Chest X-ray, AP view. Patient: 31 years old, sex F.
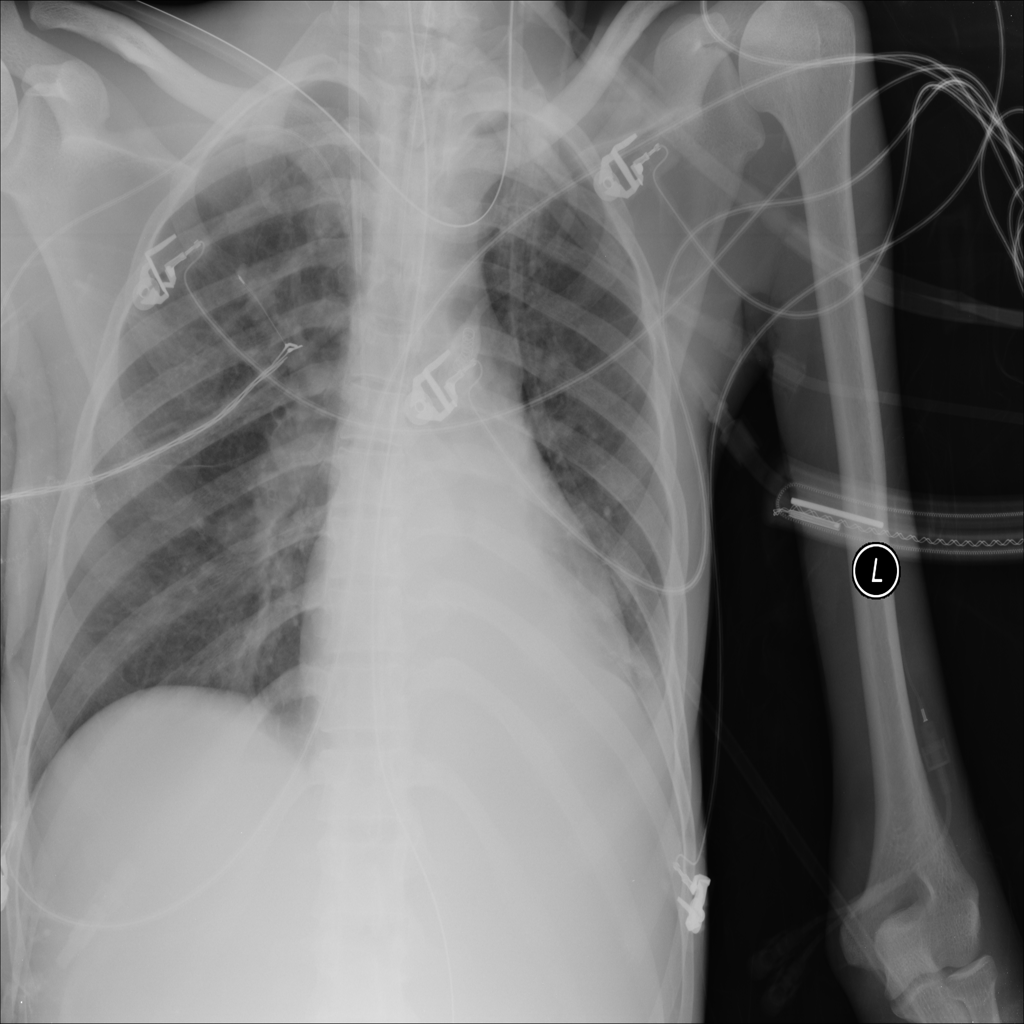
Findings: Consolidation